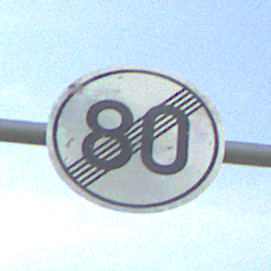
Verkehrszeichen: EndeGeschwindigkeit80
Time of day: MorningAfternoon
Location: Outdoor (Nature)
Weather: PartlyCloudy
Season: NotSpecified
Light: Natural